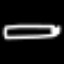
Label: pencil